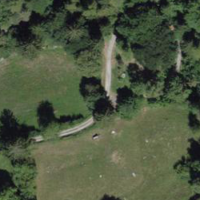
EUNIS habitat code: 24
Species observed at this site:
Centaurium erythraea
Chelidonium majus